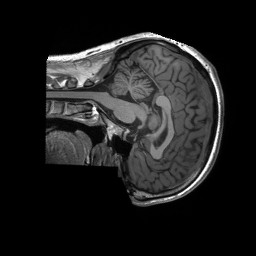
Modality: T1w
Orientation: sagittal
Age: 29
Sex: male
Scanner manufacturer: siemens
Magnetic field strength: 3 T
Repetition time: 2.3 s
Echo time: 0.00232 s